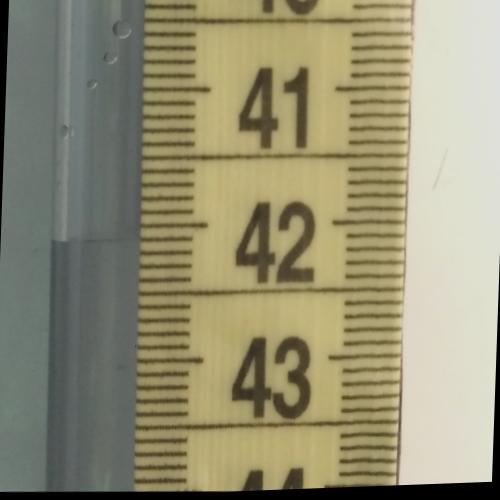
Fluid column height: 42.1 cm